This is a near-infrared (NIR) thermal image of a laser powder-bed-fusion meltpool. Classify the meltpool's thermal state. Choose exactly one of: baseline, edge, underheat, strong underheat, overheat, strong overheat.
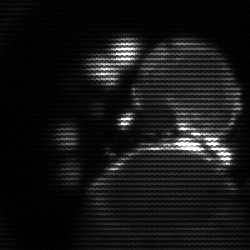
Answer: edge